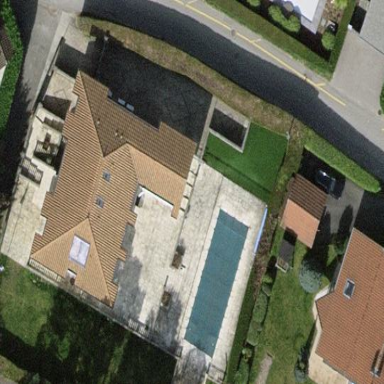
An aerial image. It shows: Simple house.